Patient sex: M
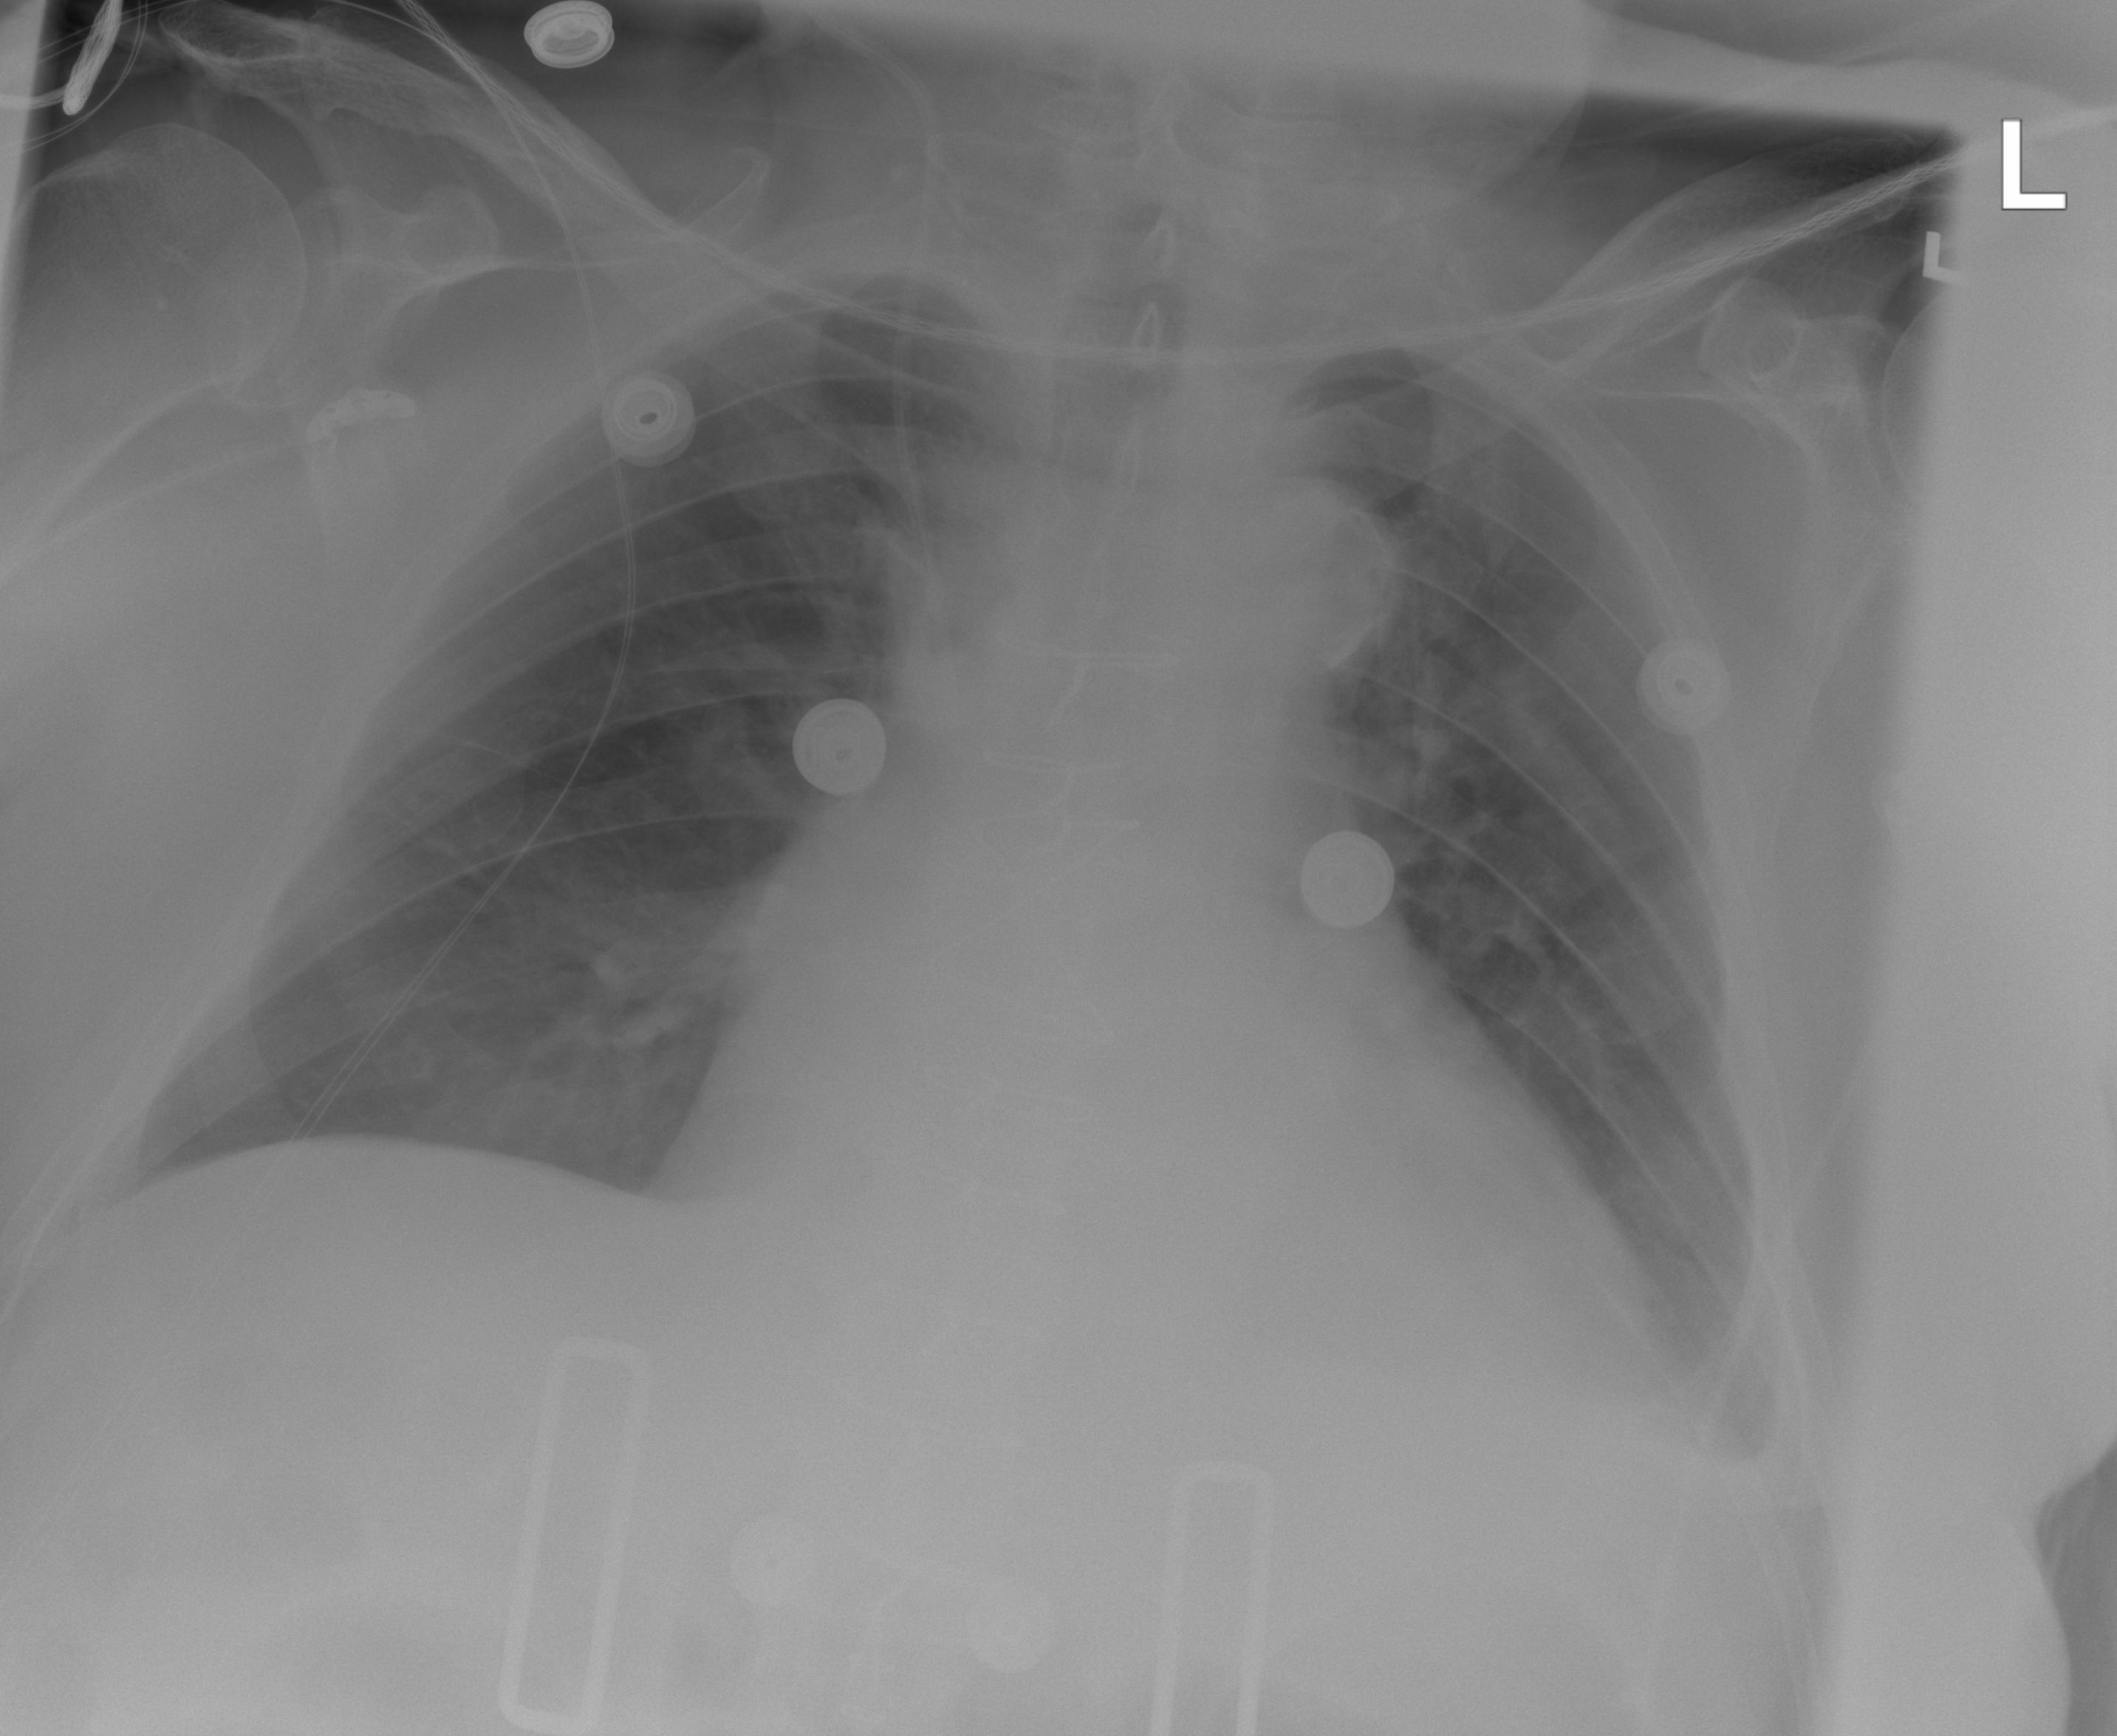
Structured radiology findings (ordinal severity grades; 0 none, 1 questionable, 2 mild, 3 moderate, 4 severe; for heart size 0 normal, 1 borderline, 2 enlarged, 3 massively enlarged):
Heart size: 2
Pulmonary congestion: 0
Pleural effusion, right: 0
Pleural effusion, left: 2
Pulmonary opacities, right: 0
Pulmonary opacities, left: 0
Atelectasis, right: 0
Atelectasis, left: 2